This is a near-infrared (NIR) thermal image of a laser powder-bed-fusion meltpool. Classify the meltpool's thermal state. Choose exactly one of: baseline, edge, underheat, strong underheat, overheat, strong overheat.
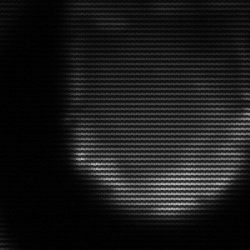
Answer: edge